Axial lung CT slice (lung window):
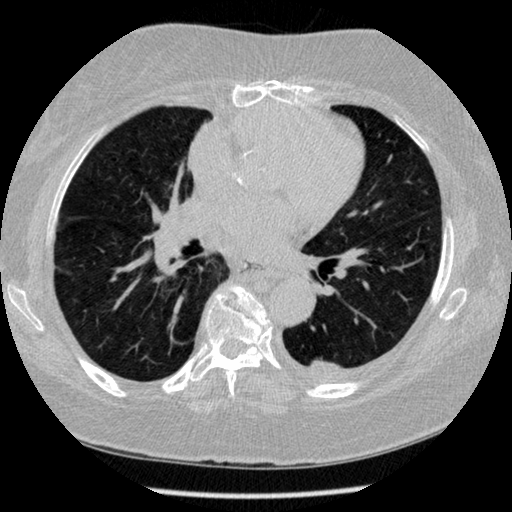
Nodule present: no